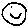
Label: smiley face